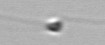
Label: flagellate